Field crop: maize
Growth stage: 2
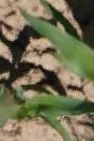
Species: maize